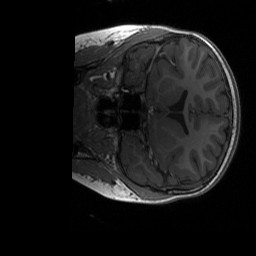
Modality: T1w
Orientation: coronal
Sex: male
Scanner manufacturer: siemens
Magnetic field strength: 3 T
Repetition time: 1.9 s
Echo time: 0.00243 s